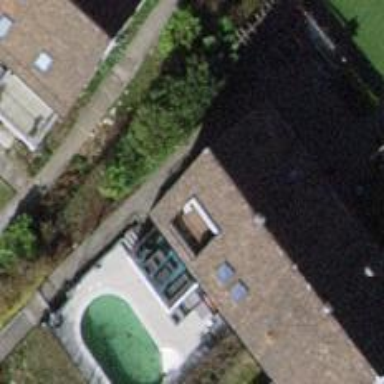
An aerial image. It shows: Semidetached house.